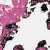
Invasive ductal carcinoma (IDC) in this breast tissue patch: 0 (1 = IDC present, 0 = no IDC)